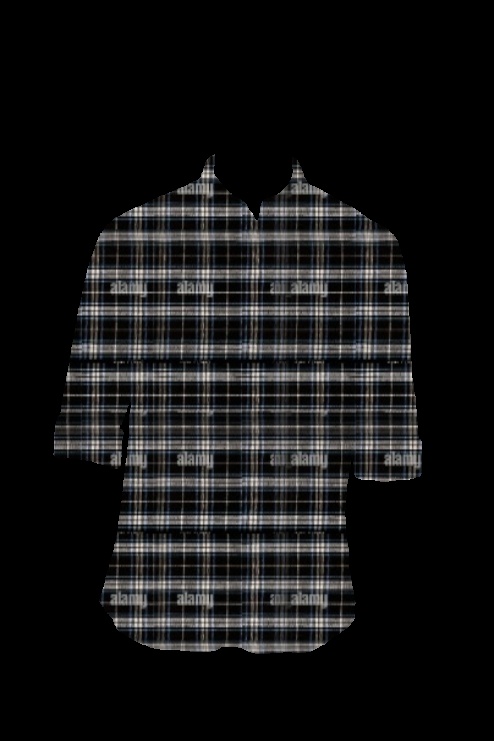
black blue plaid button up tee